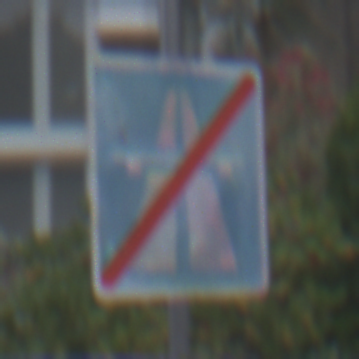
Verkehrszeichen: EndeAutbahn
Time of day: MorningAfternoon
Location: Outdoor (Urban)
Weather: Overcast
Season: NotSpecified
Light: Natural